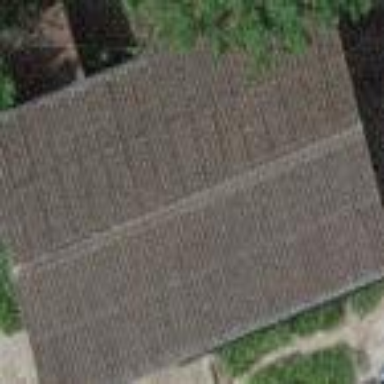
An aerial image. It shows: Rural barn.